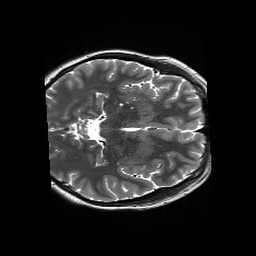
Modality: T2w
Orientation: axial
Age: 18
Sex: female
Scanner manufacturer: siemens
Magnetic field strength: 3 T
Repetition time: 13.52 s
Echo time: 0.088 s